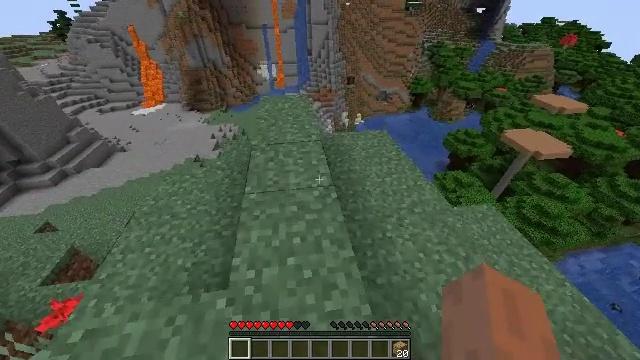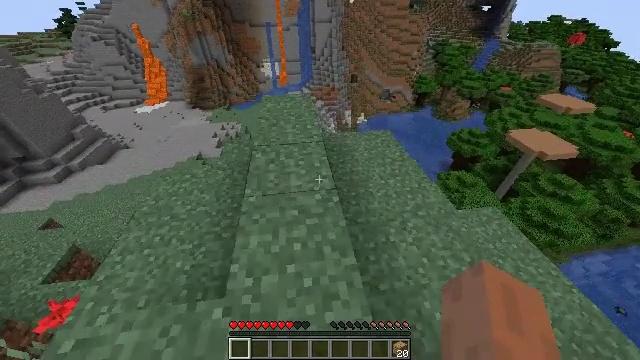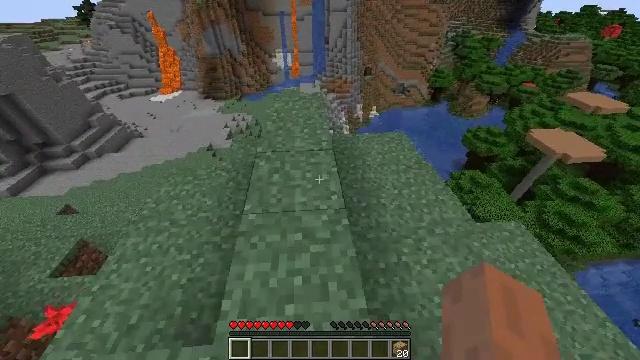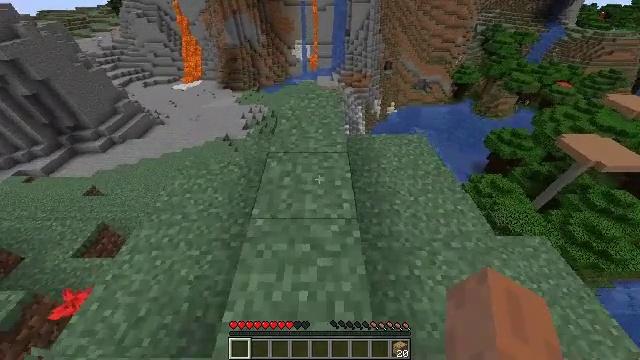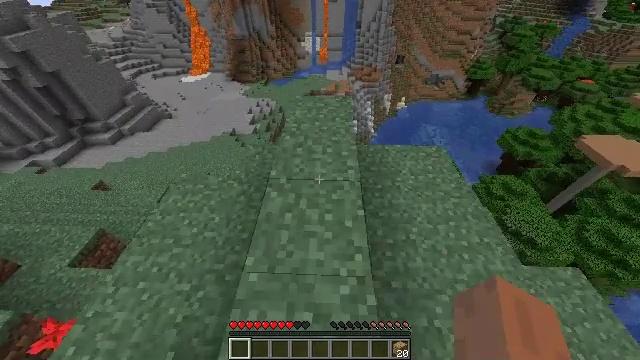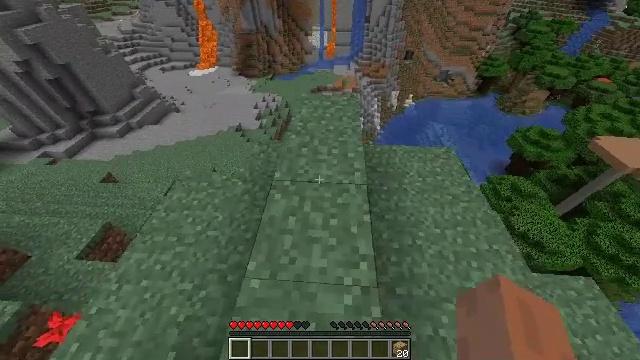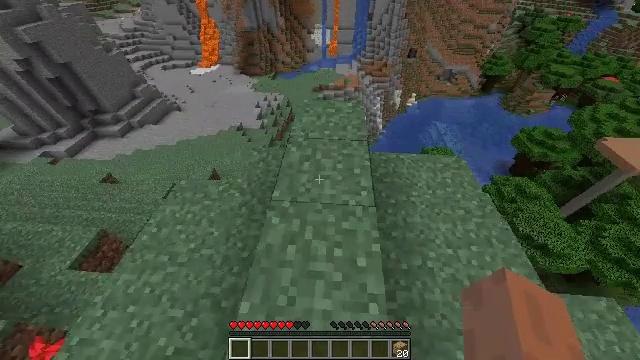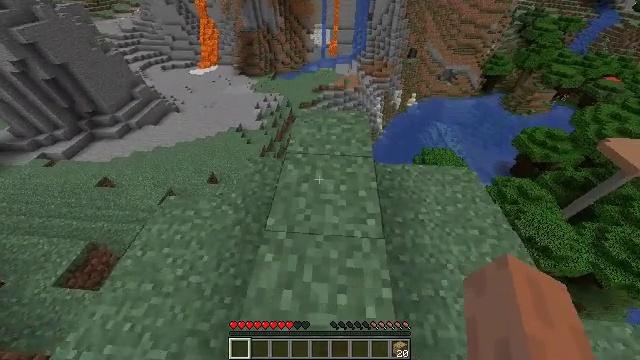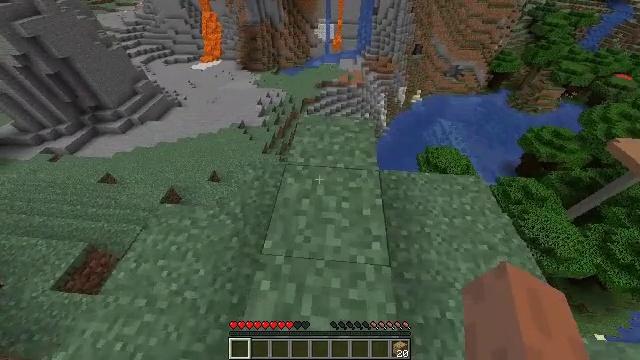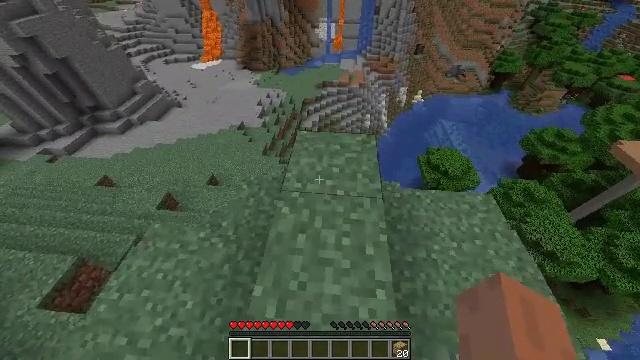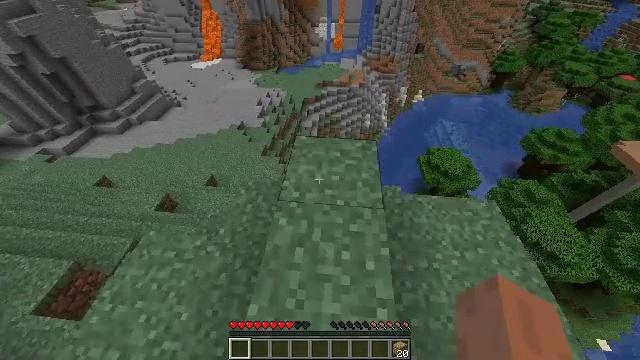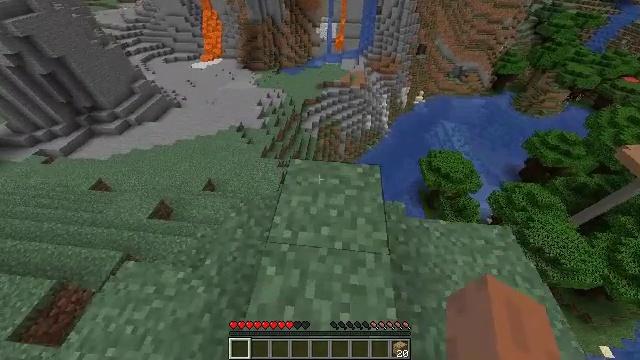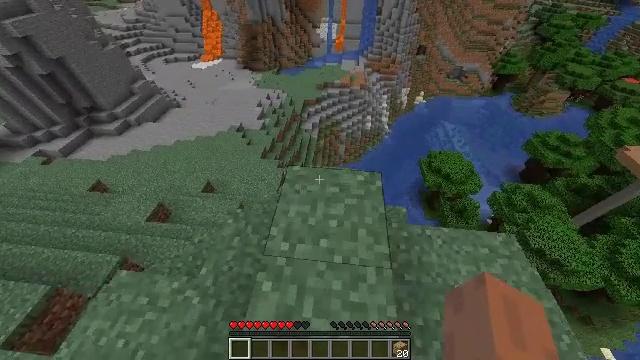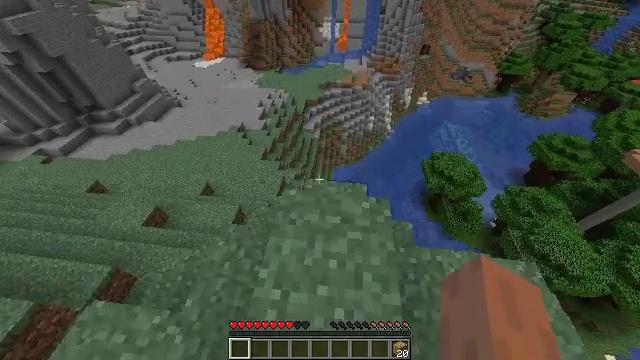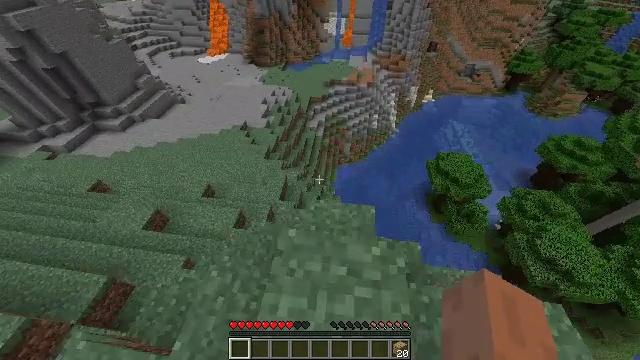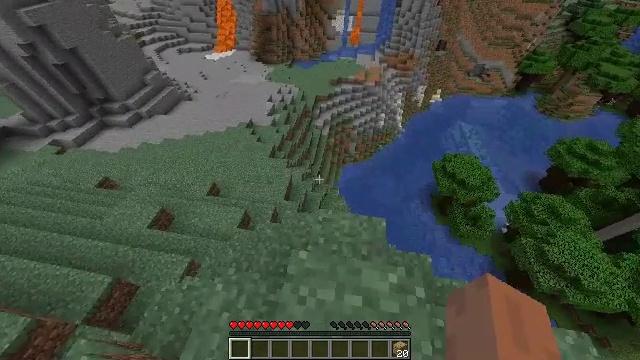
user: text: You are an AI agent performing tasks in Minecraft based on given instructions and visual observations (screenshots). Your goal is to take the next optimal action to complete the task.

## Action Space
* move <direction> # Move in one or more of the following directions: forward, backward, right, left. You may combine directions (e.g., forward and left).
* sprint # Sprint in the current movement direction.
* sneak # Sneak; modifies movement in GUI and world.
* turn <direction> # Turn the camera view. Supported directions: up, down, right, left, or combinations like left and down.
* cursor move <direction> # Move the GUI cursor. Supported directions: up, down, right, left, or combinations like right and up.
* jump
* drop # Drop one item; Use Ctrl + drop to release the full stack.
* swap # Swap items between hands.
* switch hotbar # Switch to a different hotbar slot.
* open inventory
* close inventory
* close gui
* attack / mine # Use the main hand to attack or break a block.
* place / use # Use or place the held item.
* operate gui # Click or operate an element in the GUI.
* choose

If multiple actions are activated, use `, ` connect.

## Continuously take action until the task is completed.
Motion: motion action
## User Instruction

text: Kill the sheep.
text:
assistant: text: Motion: move forward
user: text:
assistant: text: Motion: move forward, turn left and down
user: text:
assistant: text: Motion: move forward, turn left and down
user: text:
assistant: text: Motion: move forward, turn left and down
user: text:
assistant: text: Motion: move forward, turn left and down
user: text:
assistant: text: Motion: move forward
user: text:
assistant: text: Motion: move forward
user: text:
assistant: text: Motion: move forward
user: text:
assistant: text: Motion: move forward
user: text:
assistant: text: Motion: move forward
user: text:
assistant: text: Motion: move forward
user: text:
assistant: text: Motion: move forward
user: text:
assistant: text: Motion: move forward
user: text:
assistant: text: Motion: move forward, turn left
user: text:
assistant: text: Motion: move forward and move left, turn left
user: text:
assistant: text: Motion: move forward and move left, turn left and down
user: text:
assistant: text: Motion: move forward and move left, turn left and down
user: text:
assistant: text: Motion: move forward and move left, turn left and down
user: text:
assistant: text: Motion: move forward and move left, turn left
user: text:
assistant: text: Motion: move forward and move left
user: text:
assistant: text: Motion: move forward and move left
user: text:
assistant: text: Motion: move forward and move left
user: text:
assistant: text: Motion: move forward and move left
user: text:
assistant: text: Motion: move forward and move left
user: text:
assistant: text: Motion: move forward and move left
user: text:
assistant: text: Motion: move forward and move left, turn left
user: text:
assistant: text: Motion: move forward and move left, turn left and up
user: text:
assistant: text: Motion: move forward, turn left and up
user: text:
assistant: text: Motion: move forward, turn left and up
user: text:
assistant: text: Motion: move forward, turn left and up